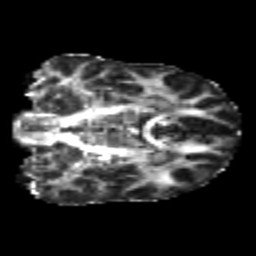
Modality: FA
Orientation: coronal
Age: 22
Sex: male
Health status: healthy
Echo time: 0.074 s